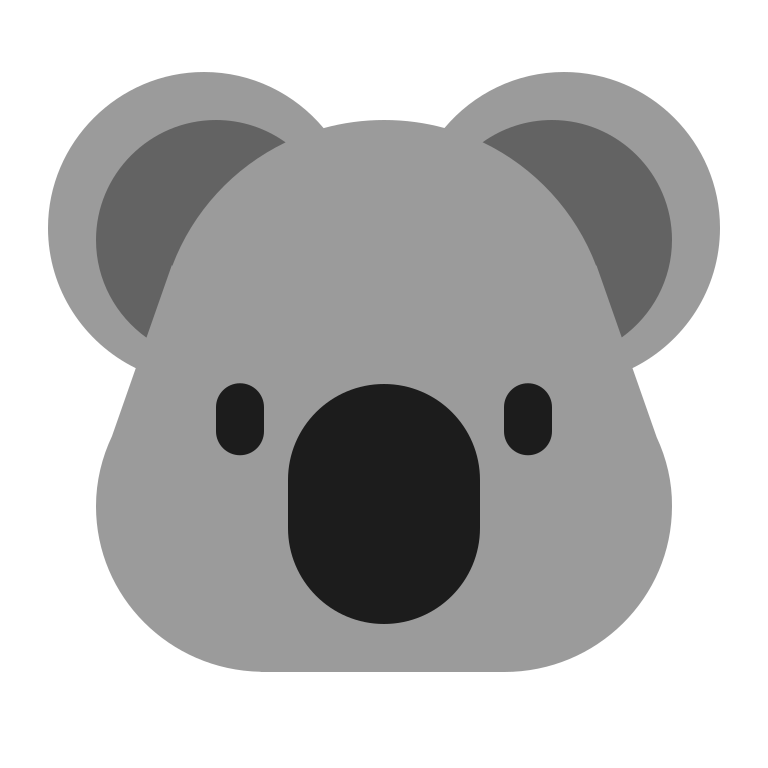
koala flat